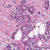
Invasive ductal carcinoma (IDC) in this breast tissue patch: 1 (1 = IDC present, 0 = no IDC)